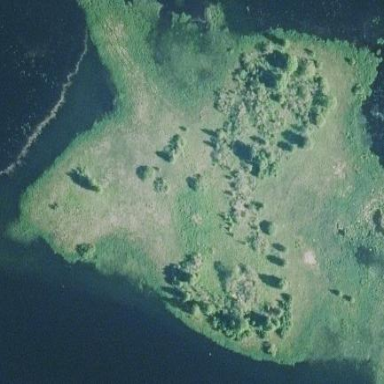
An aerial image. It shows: Island.